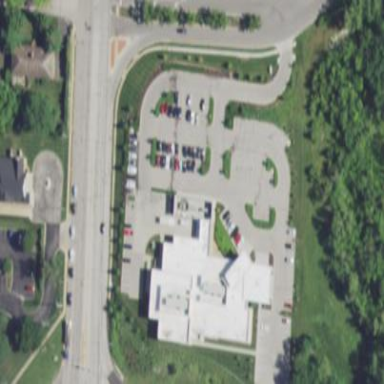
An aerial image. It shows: Clinic building offering healthcare services.